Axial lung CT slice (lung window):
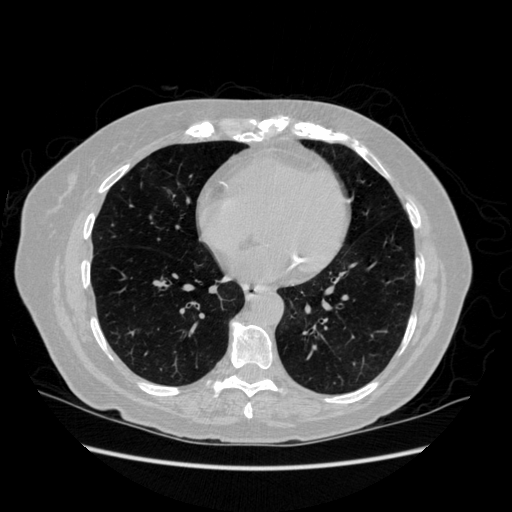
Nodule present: no